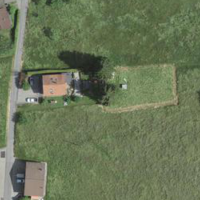
EUNIS habitat code: 25
Species observed at this site:
Cardamine pratensis